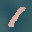
Label: 1